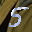
Label: 5